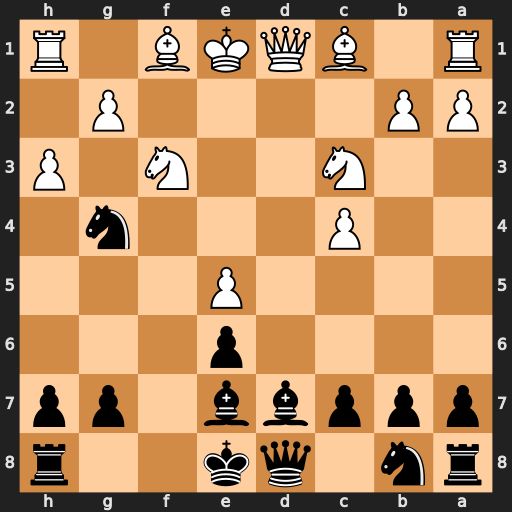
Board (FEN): rn1qk2r/pppbb1pp/4p3/4P3/2P3n1/2N2N1P/PP4P1/R1BQKB1R
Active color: b
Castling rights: KQkq
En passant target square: -
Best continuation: Bh4+ Ke2 Nf2